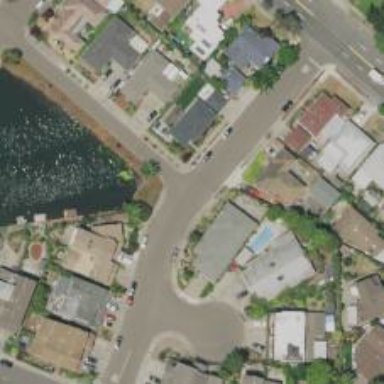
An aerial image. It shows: Residential road with sidewalk on the left side.